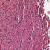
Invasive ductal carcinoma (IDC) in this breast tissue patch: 0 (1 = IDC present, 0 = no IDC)